Question: I'm developing a MFC wizard base application. When the application load, it automatically focus to the 'cancel' button. If the user press enter key, then the application exit unexpectedly.
Then I set the focus to a text box appear in the inner dialog using 'cedit.setFocus()'. but when I type using keyboard it focus the text field, but If I press enter still focus to 'cancel' button.
In simple is there anyway to set and kill focus of the MFC wizard buttons
I added an image of my issue for clarification. Look at this window. here Cursor is in "Text Box 1" even it focus to cancel wizard button (). If I type some text it goes to "text box 1" without issue. but if I hit enter button, form exit because it focus to cancel button. So I need to remove this default focus of cancel button. But need to keep focus only at "Text Box 1"

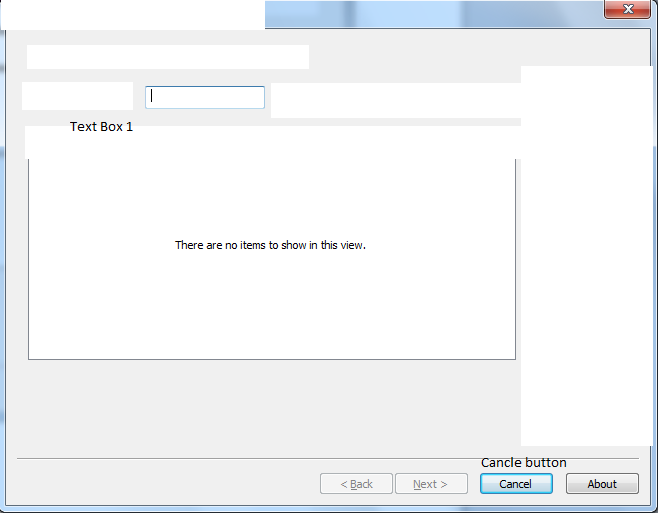
Answer: The standard behavior of a CDialog is that it designates the 'Enter' key as clicking the OK-button and the 'ESC' key as the cancel-button, these messages are handled in the default handler inside MFC framework. If you want a different behavior than this, you have to override the IDOK and IDCANCEL click-message handlers.
However your problem about the edit-box response to the 'Enter' key is a totally different problem itself. It is because edit-box in default, is only for handling single line text entry and does not respond to a 'Enter' key code.
To enable the edit-box for multi-line entry, you have to set the 'Multi-line' and 'Want return' property of the edit-box in the dialog editor.
Additional infomations after the first comment from the OP -----------------
The 'OK' button is high-lighted because it is set as the default respond button of the dialog. Remove the 'Default Button' in the property of this button in the dialog editor. This is, however for the visual display only, you may have to remove this 'OK' button for what you want to work.
To disable 'Enter' key as the dialog exit, you have to add a bypass handler as follows:
'''
// add a message routing macro entry in the message map
ON_BN_CLICKED(IDOK, OnFilterDefaultExitKey)
// add a function prototype in the {{AFX_MSG() declaration
afx_msg void OnFilterDefaultExitKey();
// add a handler in the class implementation file
/* ==================================== */
void CTest1Dlg::OnFilterDefaultExitKey()
{
// default exit key handler, ignore everything.
}
'''
However, adding code in this way will also render the 'OK' key completely useless, not responding to any click at all. So you have to add a 'Done' button manually to handle the finalization of the edited data by the user.
'''
/* ========================== */
void CTest1Dlg::OnButtonDone()
{
EndDialog(IDOK);
}
'''